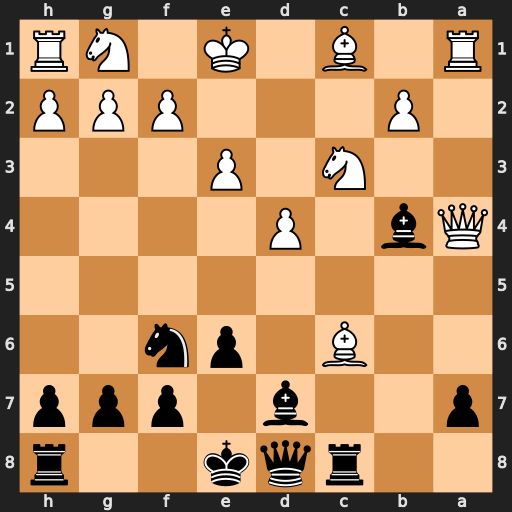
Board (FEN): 2rqk2r/p2b1ppp/2B1pn2/8/Qb1P4/2N1P3/1P3PPP/R1B1K1NR
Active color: b
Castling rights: KQk
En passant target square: -
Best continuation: Bxc3+ bxc3 Bxc6